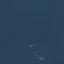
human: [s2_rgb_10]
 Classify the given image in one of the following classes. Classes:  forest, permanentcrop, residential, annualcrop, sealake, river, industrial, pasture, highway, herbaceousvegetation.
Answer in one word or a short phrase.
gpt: SeaLake